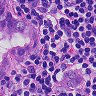
Metastatic tissue present: yes